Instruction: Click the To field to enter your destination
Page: home
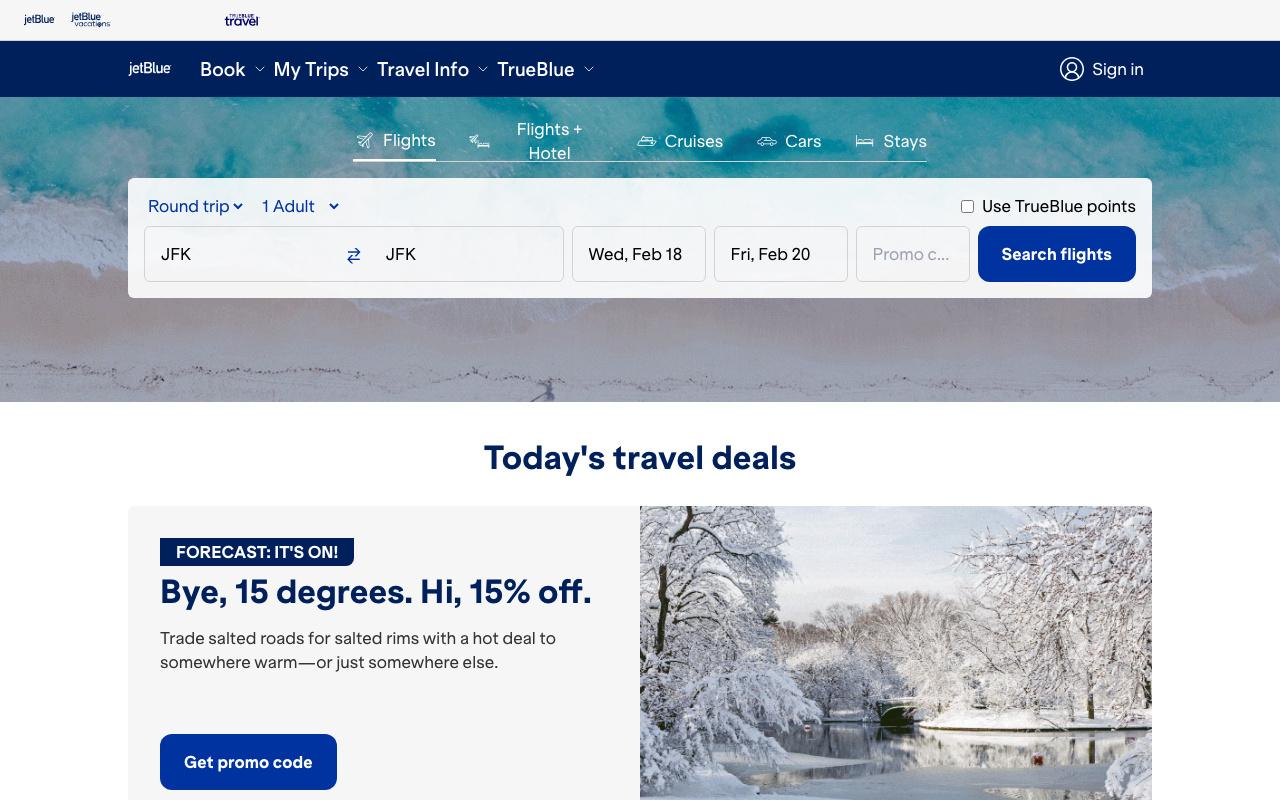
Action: click